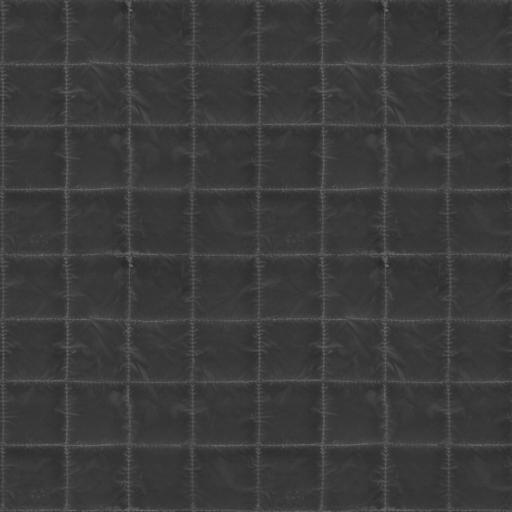
Tags: black fabric polyester substance vest